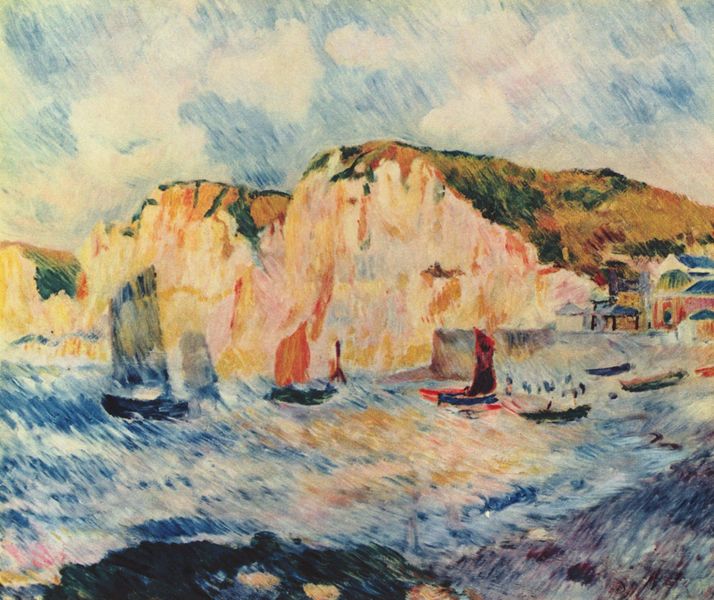
Titel: Meer und Klippen
Künstler: Pierre Auguste Renoir
Standort: New York (New York)
Institution: The Metropolitan Museum of Art
Schlagwörter: berg, blau, felsen, gemälde, himmel, meer, wasser, weiß, wolken, gelb, grün, impressionismus, landschaft, menschen, see, stadt, ufer, bunt, frankreich, hell, kreide, licht, orange, schwarz, gras, haus, rot, wolke, malerei, muster, stein, öl, häuser, natur, wind, gewässer, wiesen, insel, pflanzen, rosa, boot, boote, hellblau, gischt, küste, schiff, schiffe, segel, segelboot, segelschiffe, strand, welle, wellen, ort, mast, segelschiff, berge, fels, gebirge, hang, klippen, dorf, dächer, farbe, lila, violett, linien, steil, hütten, hafen, kai, böschung, schaum, sturm, wetter, wogen, blue, oil, people, red, white, dark, dunkelblau, painting, yellow, impressionistisch, brown, striche, bucht, leuchten, segelboote, klippe, steilküste, regen, helligkeit, strich, verschwommen, cloud, clouds, man, rock, rocks, sky, stone, boat, building, hill, hills, house, lake, mountain, mountains, ocean, sea, water, houses, wei?, light, river, impressionism, sketch, beach, boats, cliffs, town, sunny, human, kliff, colorful, hut, brush, leaf, seaside, ships, paint, impressionistic, soil, land, sails, strokes, windy, sailboats, wid, acrylic, klippen b, bluw, daytime